Field crop: maize
Growth stage: 2
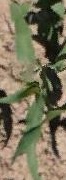
Species: maize